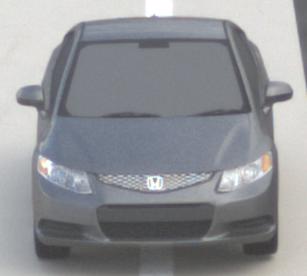
Make: Honda
Model: Civic Limousine 1.8
Detailed model: Civic (IX) Limousine
Model produced from: 2014/05
Model produced until: 2017/06
Doors: 4
Color: gray
Road condition: dry road
Daytime: morning or afternoon
Contrast: low contrast